Aerial crown-view tile of a tropical tree (Barro Colorado Island, Panama), acquired 20241216:
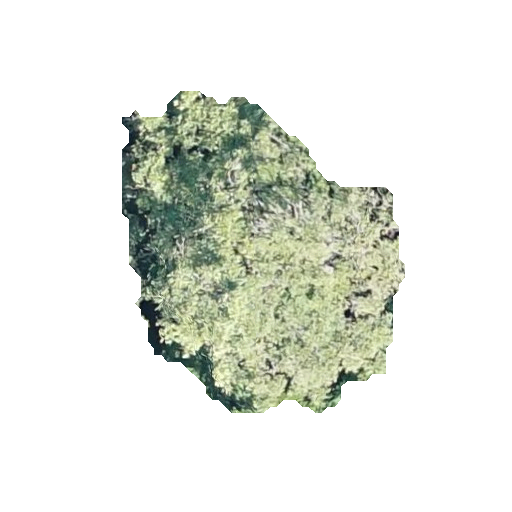
Species: Tabebuia rosea
GBIF accepted scientific name: Tabebuia rosea
Crown area: 95.413 m²